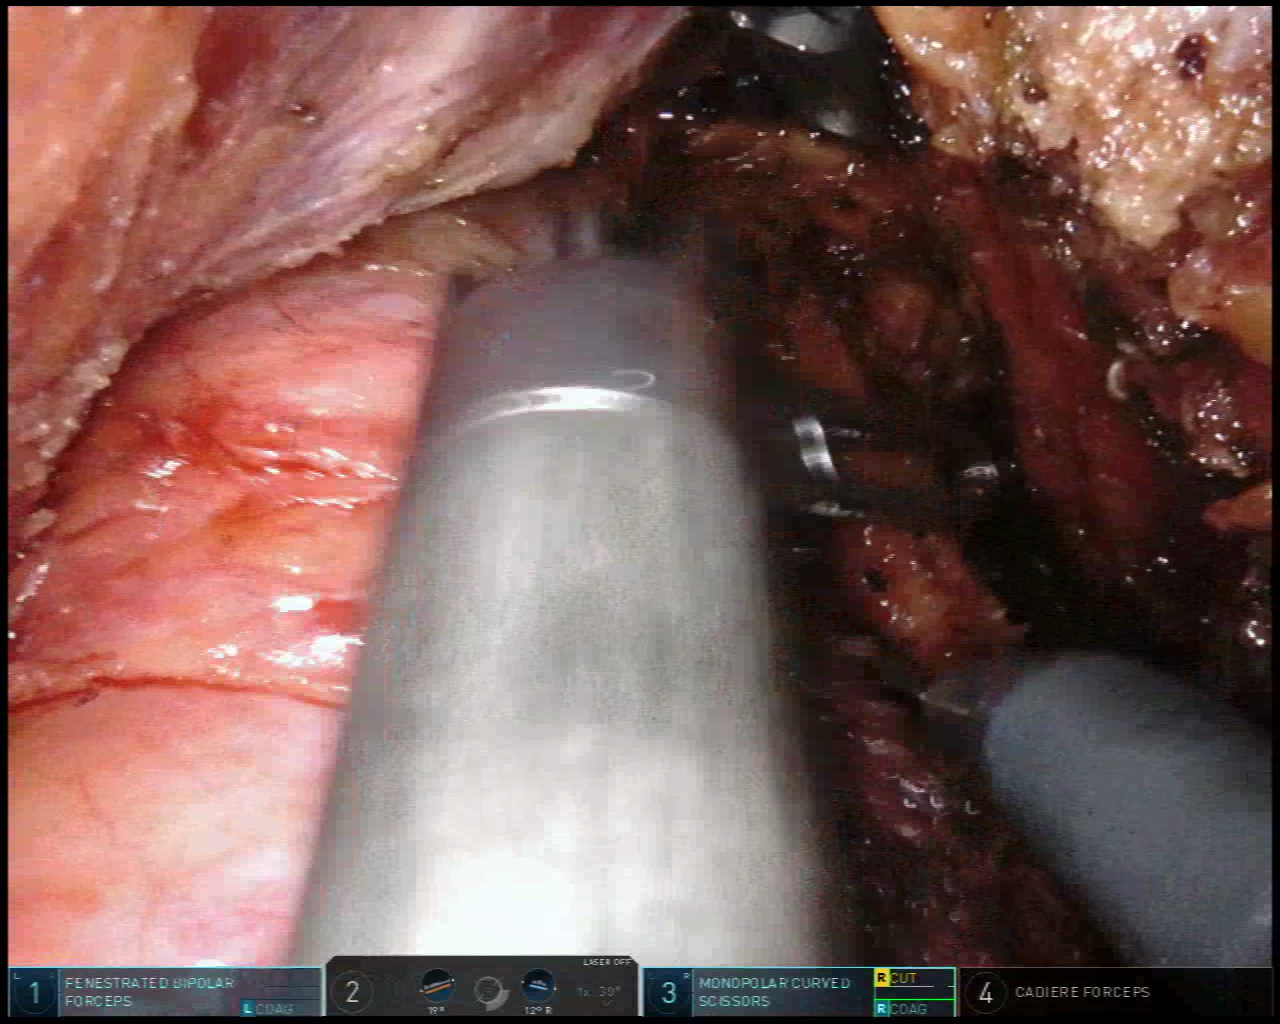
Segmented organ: vesicular_glands
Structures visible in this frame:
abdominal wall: no
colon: no
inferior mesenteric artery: no
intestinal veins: no
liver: no
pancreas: no
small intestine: no
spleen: no
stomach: no
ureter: no
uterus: no
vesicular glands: yes